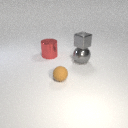
large gray metal sphere to the right of small brown rubber sphere